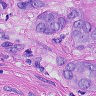
Metastatic tissue present: yes